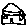
Label: house